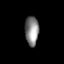
Tissue: prostate
Cell type: T cells
Senescence score: 0.3081
Nuclear area (px): 393
Mean DAPI intensity: 133.293